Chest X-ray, PA view. Patient: 21 years old, sex M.
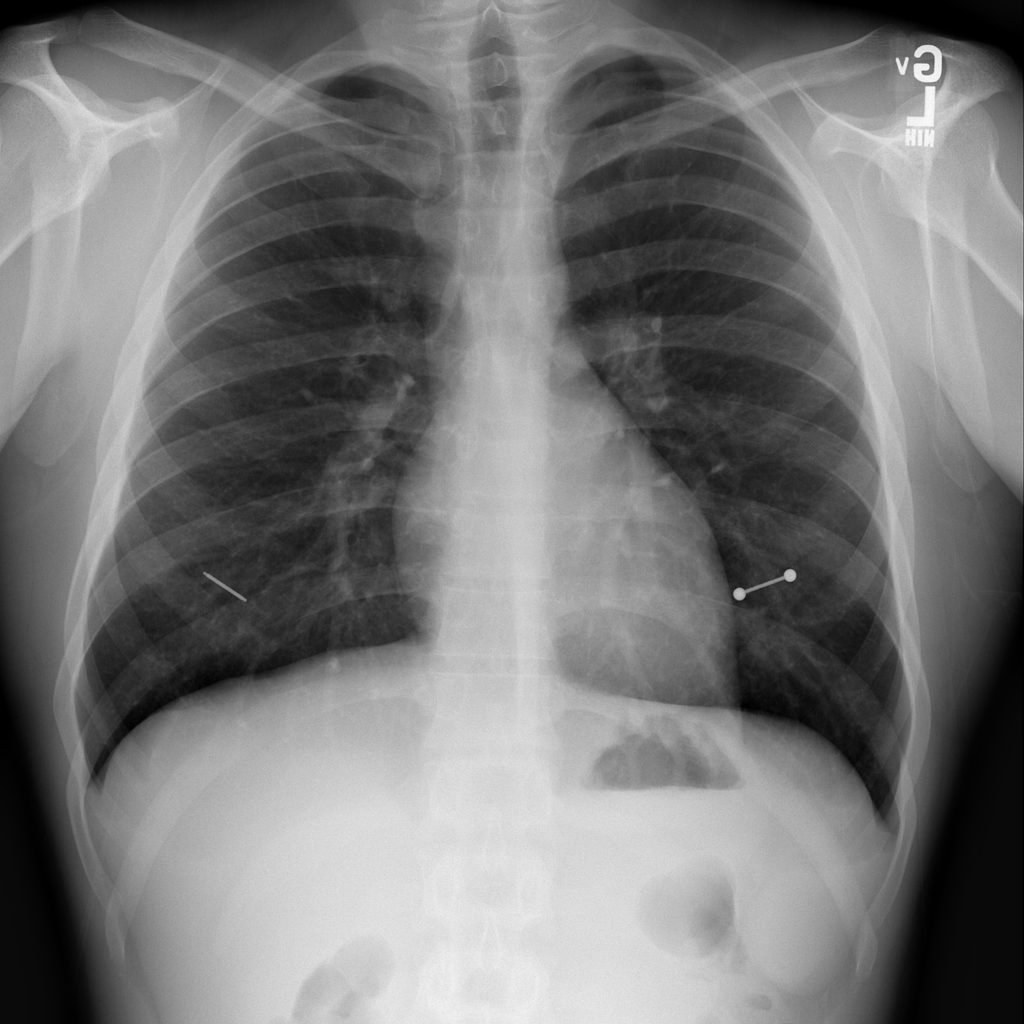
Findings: No Finding